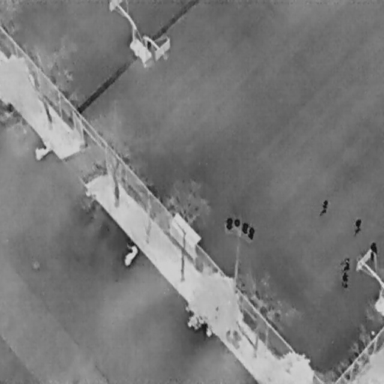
There are two Bicycles in the infrared image.